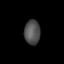
Tissue: skin
Cell type: Epithelial cells
Senescence score: 0.2628
Nuclear area (px): 378
Mean DAPI intensity: 81.119